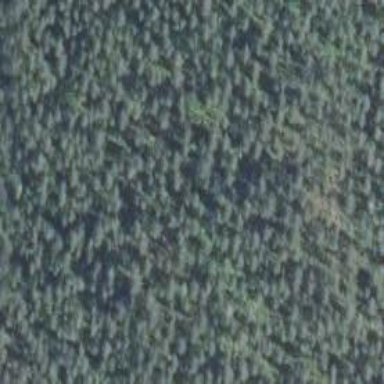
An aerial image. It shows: Needle-leaved woodland.